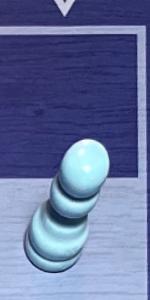
Label: Pawn_White